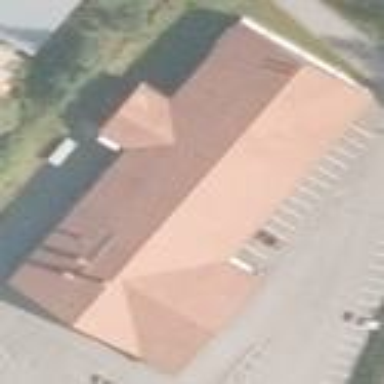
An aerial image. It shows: Retail building.